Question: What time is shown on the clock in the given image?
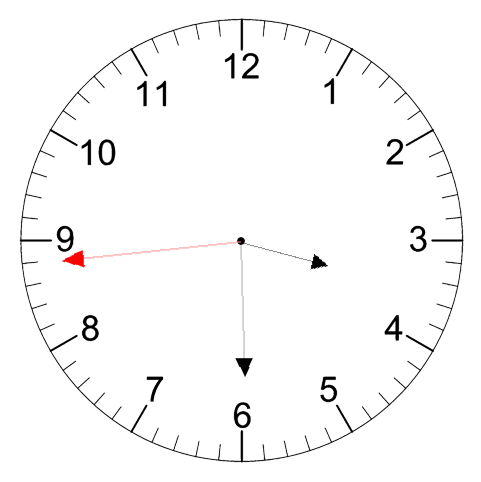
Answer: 03:29:44